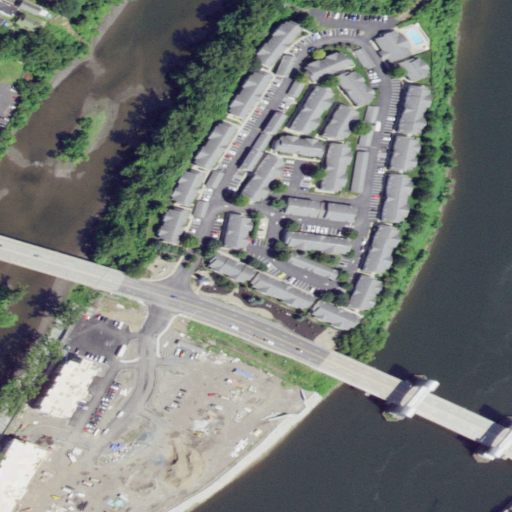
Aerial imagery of island in New York named Starbuck Island containing medium intensity development, high intensity development, open water, open development, low intensity development, herbaceous wetlands, barren land, and evergreen forest